Question: I am trying to do something rather simple, pass a collection of data via the 'ViewBag', iterate through it, and display the data into a piece of javascript. I am using the fullcalendar.js plugin and am simply trying to add birthdays into the javascript code. In PHP I would simply use 'echo '';' to display the data, however I can't seem to recreate this in C#. I have tried this a few ways:
'''
@foreach (var birthday in ViewBag.MonthsBirthdays)
{
Response.Write("{");
Response.Write("title:" + birthday.FullName);
Response.Write("start: new Date(" + birthday.BirthDate.Year + ", " + birthday.BirthDate.Month + ", " + birthday.BirthDate.Day + ")");
Response.Write("},");
'''
But this sends the data before the document is renders and displays all birthdays at the top of the page. I have tried:
'''
@foreach (var birthday in ViewBag.MonthsBirthdays)
{
Html.Raw("{");
Html.Raw("title:"+birthday.FullName);
Html.Raw("start: new Date(" + birthday.BirthDate.Year + ", " + birthday.BirthDate.Month + ", " + birthday.BirthDate.Day + ")");
Html.Raw("},");
}
'''
But this simply does not print anything. I have also tried using '<text></text>' which worked to a point, however it starting throwing syntax errors on the brackets. I am using razor and this is a '.cshtml' file. Any ideas?
Also, I can confirm the data is there and the iteration is in fact working.

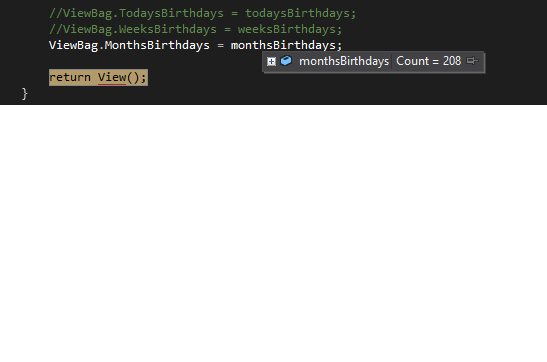
Answer: Try using the direct syntax of razor
'@("")'